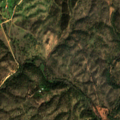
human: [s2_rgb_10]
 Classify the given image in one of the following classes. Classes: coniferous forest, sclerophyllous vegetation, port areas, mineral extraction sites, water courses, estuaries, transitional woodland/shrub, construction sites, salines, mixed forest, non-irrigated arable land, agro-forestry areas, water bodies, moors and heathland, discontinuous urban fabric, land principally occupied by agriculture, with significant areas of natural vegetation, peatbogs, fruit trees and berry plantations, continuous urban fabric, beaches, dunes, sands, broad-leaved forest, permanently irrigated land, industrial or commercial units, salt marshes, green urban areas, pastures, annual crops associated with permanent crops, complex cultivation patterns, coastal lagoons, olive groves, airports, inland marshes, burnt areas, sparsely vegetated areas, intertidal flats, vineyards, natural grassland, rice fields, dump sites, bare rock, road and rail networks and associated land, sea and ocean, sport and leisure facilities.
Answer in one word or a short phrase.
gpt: agro-forestry areas, broad-leaved forest, transitional woodland/shrub